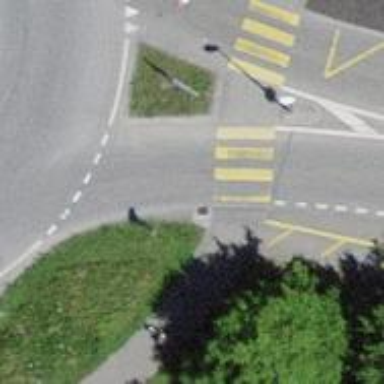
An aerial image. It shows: Uncontrolled zebra crossing with pedestrian island.